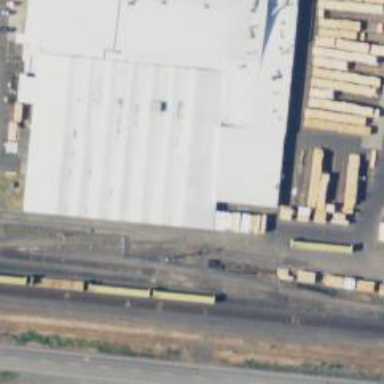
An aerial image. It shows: Railway siding with rails.